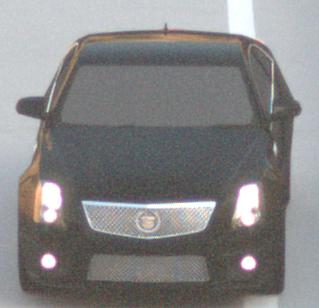
Make: Cadillac
Model: CTS-V
Detailed model: CTS-V (II) Limousine
Model produced from: 2008/11
Model produced until: 2010/12
Doors: 4
Color: black
Road condition: dry road
Daytime: sunrise or sunset
Contrast: low contrast